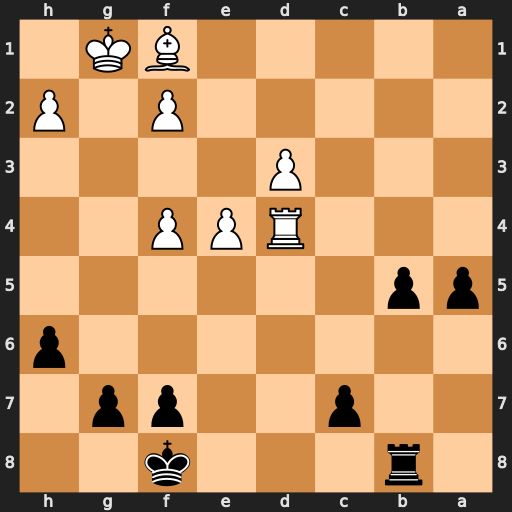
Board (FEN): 1r3k2/2p2pp1/7p/pp6/3RPP2/3P4/5P1P/5BK1
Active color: b
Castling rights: -
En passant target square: -
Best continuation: a4 Rb4 a3 Rb1 b4